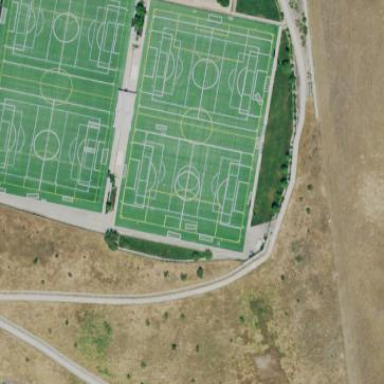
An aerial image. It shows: Artificial turf soccer pitch for leisure sports.